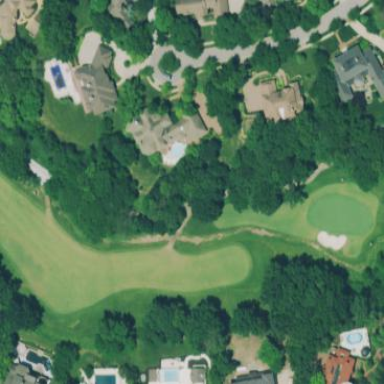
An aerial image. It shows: Area of rough grass used for golf.